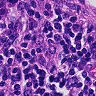
Metastatic tissue present: yes